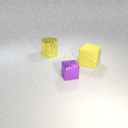
large yellow metal cylinder to the left of small purple metal cube